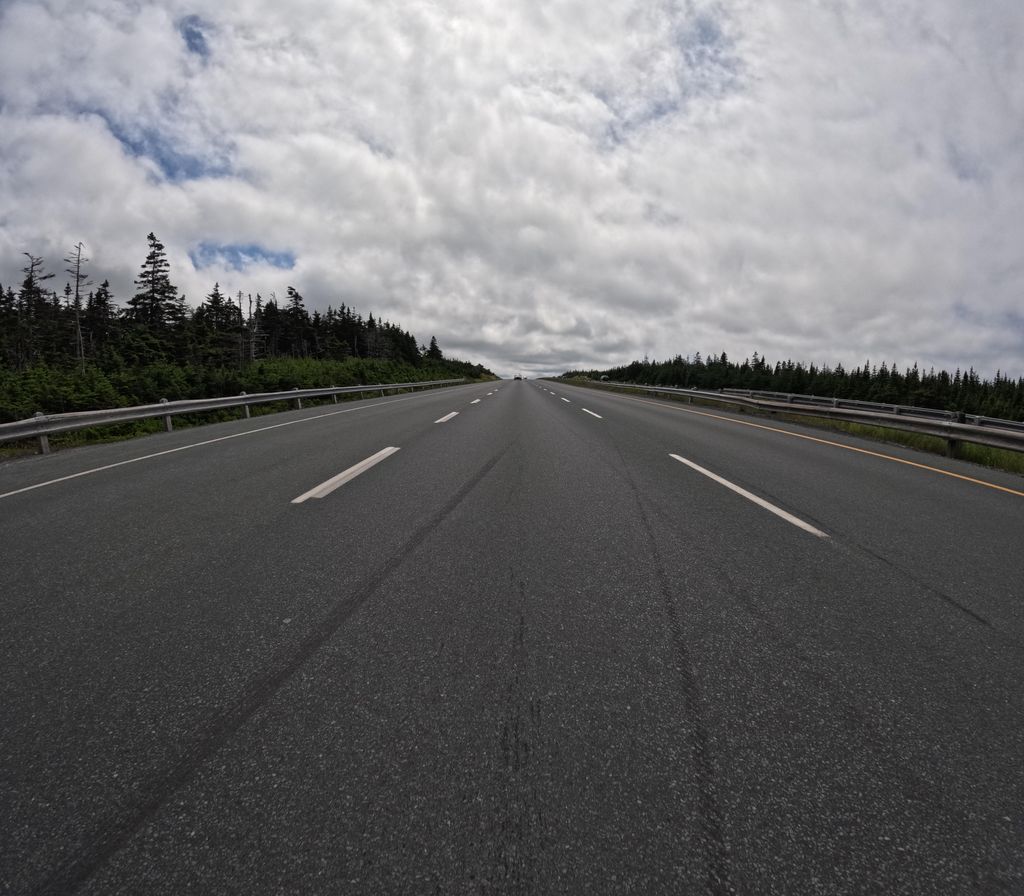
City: st_johns